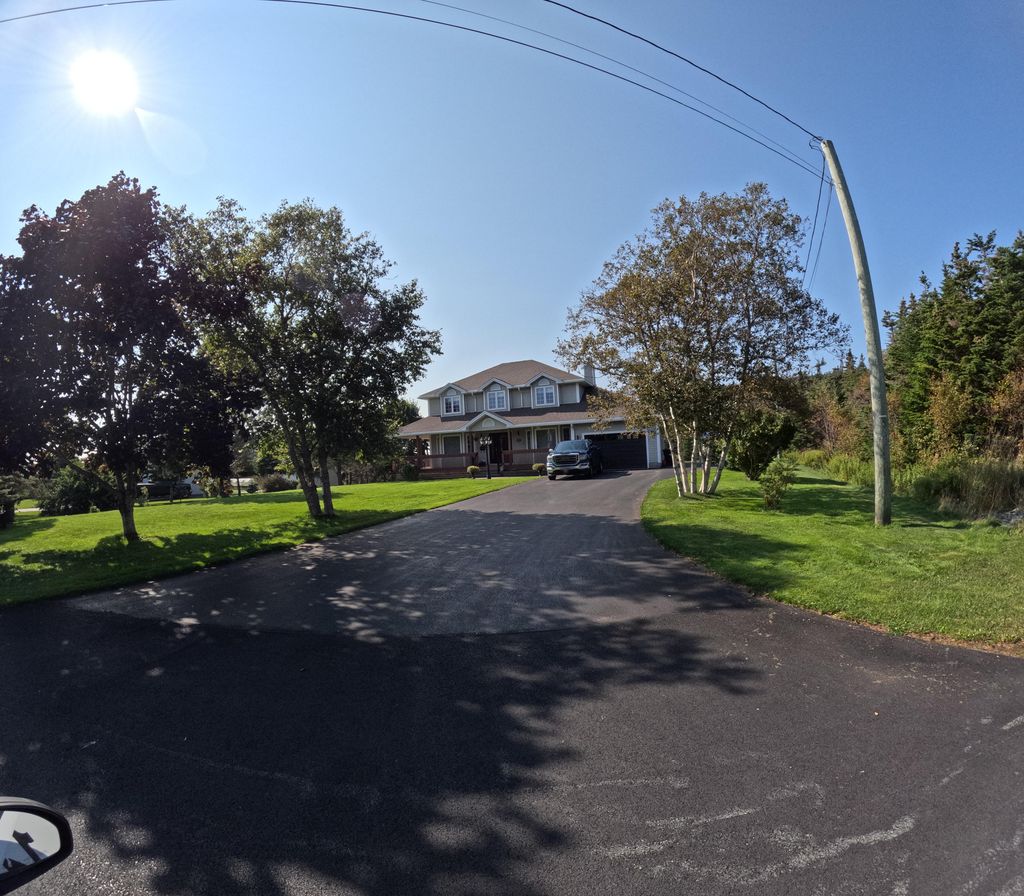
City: st_johns